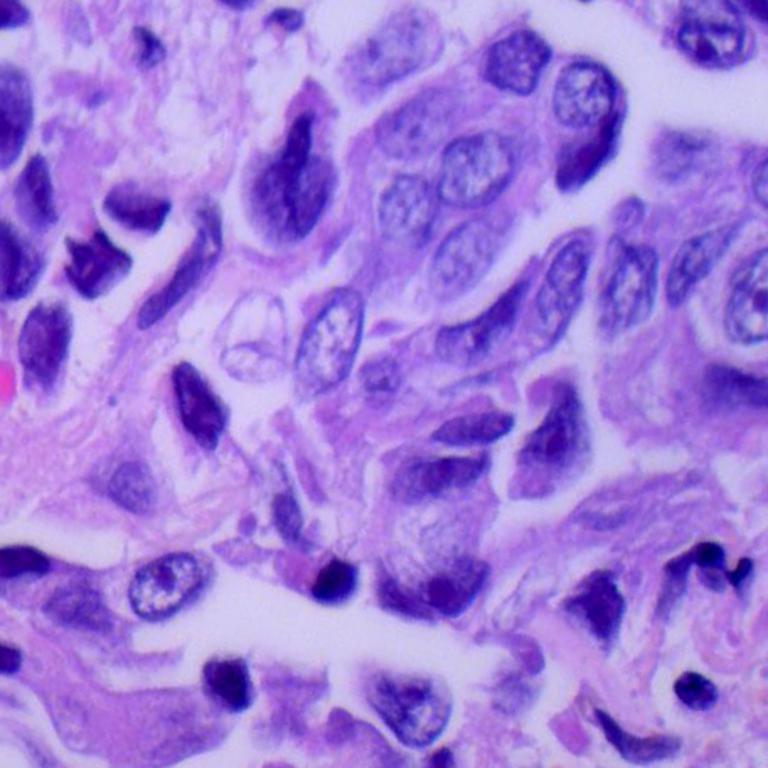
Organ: lung
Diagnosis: adenocarcinomas